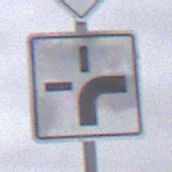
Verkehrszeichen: VerlaufVorfahrtsstrasse3
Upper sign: Vorfahrtsstrasse
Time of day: Midday
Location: Outdoor (Nature)
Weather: Overcast
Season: NotSpecified
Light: Natural